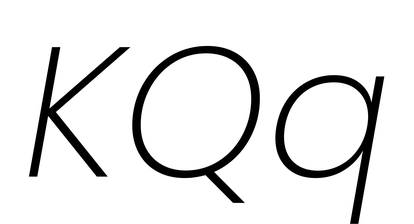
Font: Poppins-ExtraLightItalic